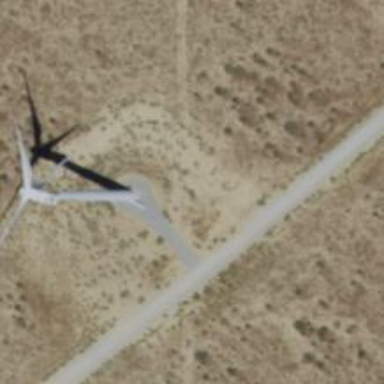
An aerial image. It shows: Wind generator of the horizontal axis type made by Vestas.